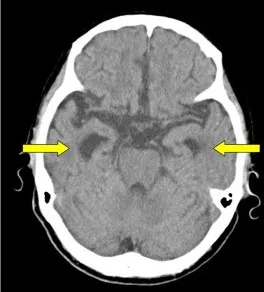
Head computed tomography (CT). (B) Age 80 years. At 3-year follow-up (B) head CT shows selective hippocampal atrophy, but no frontal or temporal lobe lateral atrophy.
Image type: radiology (ct)